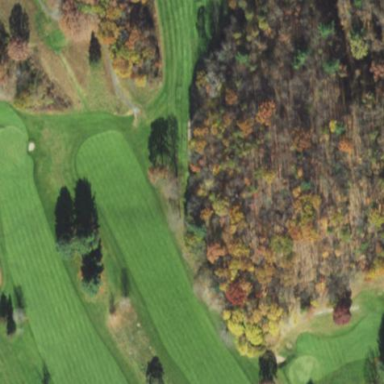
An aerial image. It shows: Golf pitch.